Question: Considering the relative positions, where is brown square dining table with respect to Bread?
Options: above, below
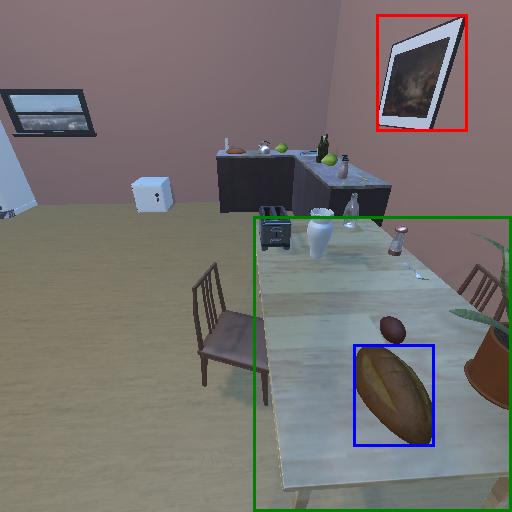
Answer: above